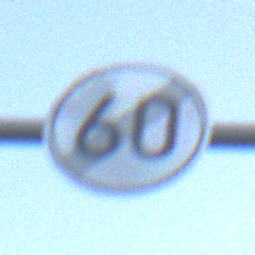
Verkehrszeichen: EndeGeschwindigkeit60
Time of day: SunriseSunset
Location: Outdoor (RoadRail)
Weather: PartlyCloudy
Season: NotSpecified
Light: Natural